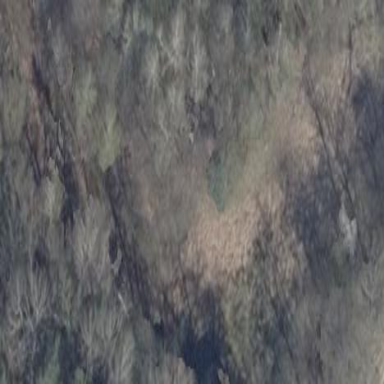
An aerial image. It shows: Wetland area characterized by wet meadow.